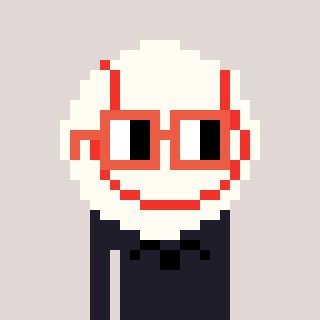
a pixel art character with square orange glasses, a baseball ball-shaped head and a grayscale-colored body on a warm background